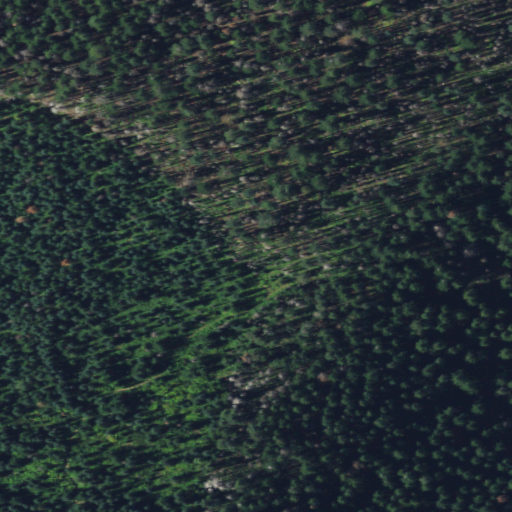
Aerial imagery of ridge(s) in Washington named Stagman Ridge containing evergreen forest and shrub